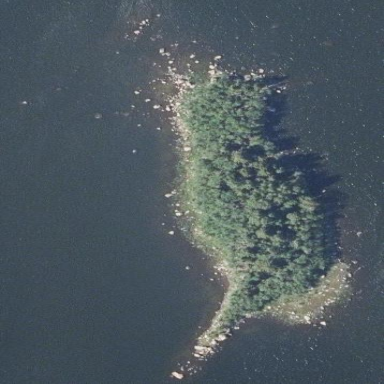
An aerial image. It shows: Islet along the natural coastline.